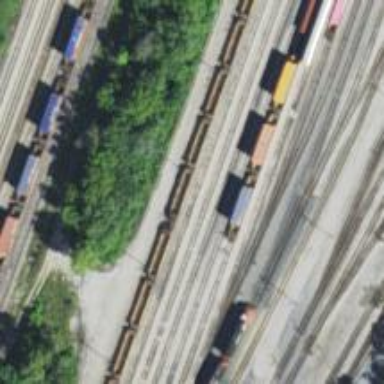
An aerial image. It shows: Railway yard used for servicing trains.